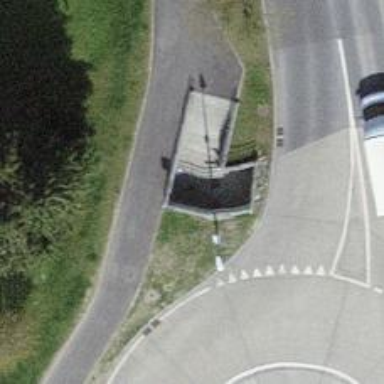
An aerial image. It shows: Road with steps.